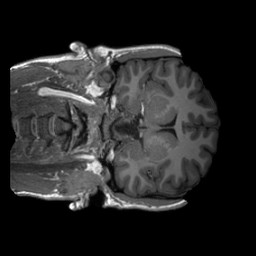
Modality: T1w
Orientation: coronal
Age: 30
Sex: female
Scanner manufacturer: siemens
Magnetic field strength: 3 T
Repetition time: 2.3 s
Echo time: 0.00232 s